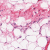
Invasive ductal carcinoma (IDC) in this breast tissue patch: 0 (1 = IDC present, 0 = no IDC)